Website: crate-barrel
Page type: review-order
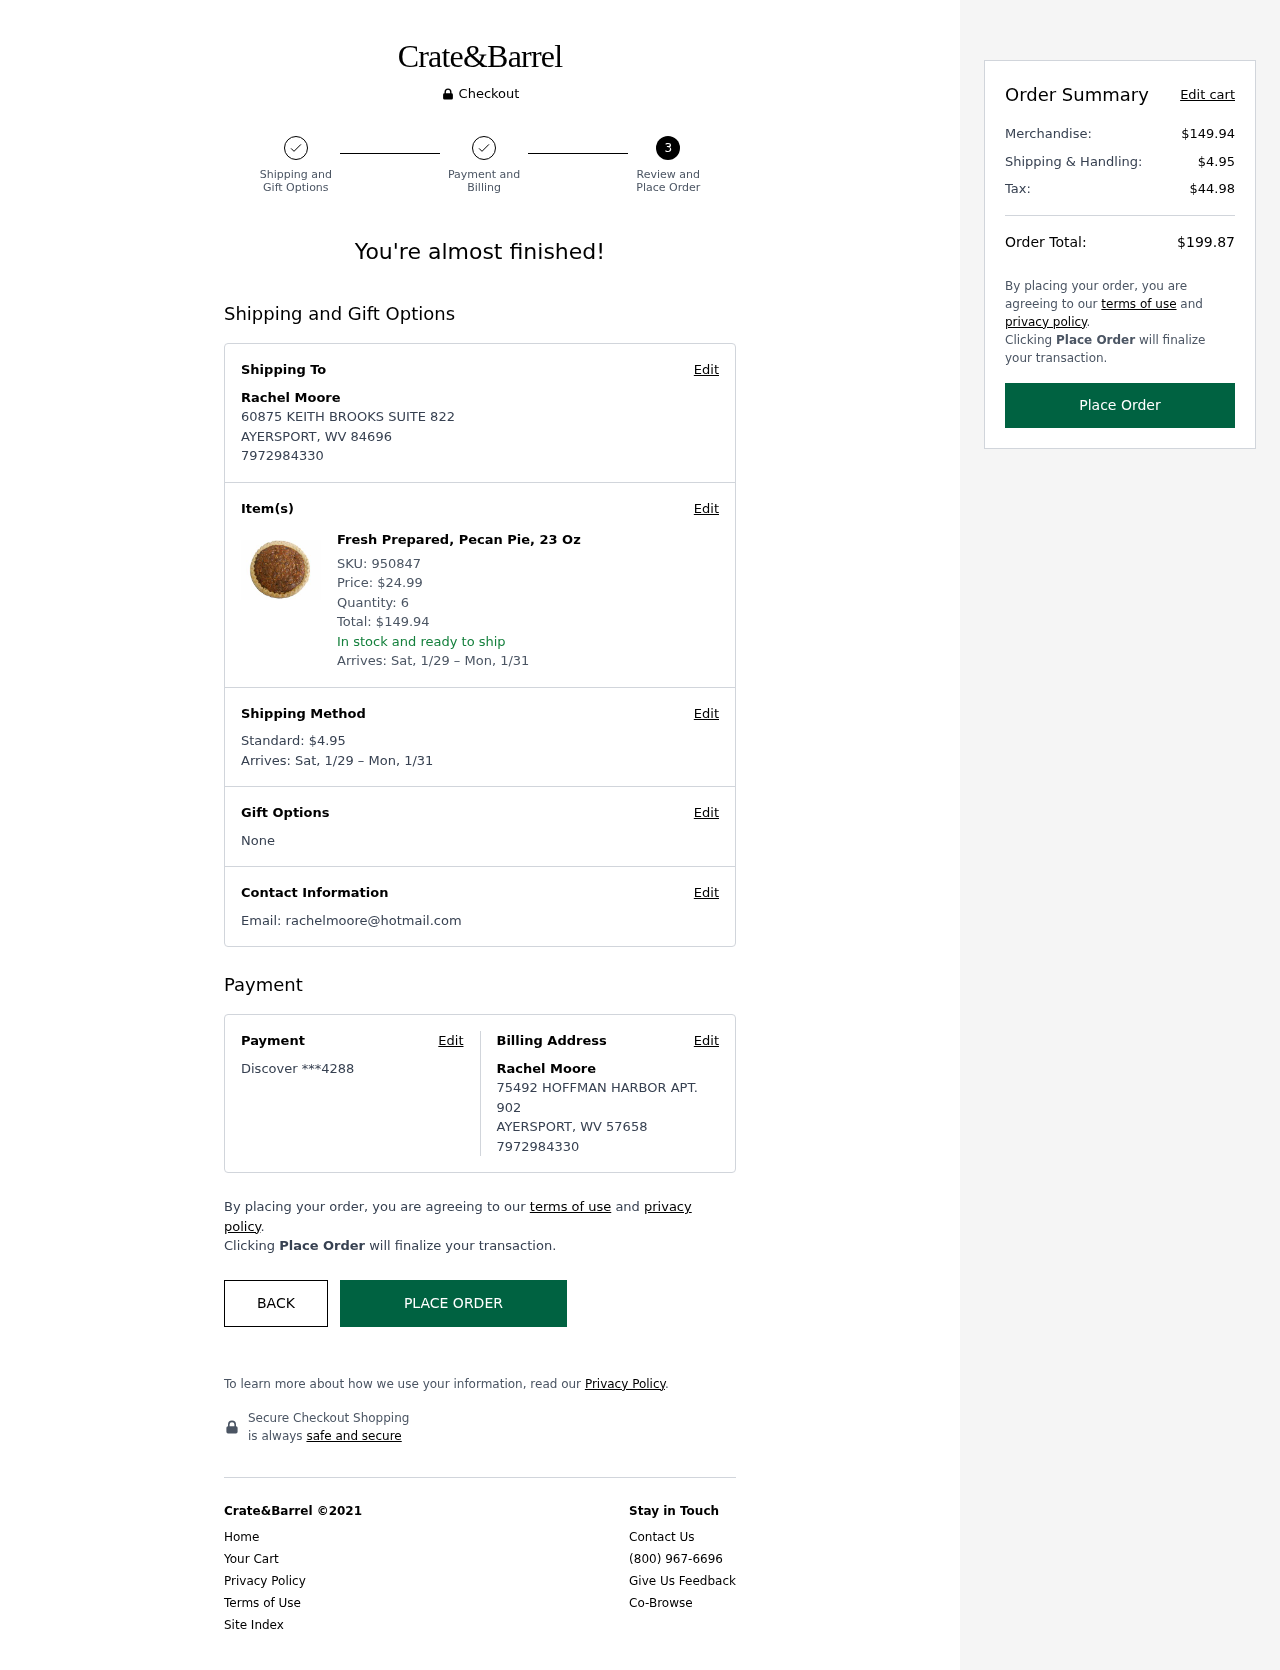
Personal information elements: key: PII_CARD_LAST4
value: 4288
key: PII_CARD_TYPE
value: Discover
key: PII_CITY_STATE_ZIP
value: AYERSPORT, WV 84696
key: PII_CITY_STATE_ZIP2
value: AYERSPORT, WV 57658
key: PII_EMAIL
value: rachelmoore@hotmail.com
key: PII_FULLNAME
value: Rachel Moore
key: PII_FULLNAME2
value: Rachel Moore
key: PII_PHONE
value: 7972984330
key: PII_PHONE2
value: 7972984330
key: PII_STREET
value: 60875 KEITH BROOKS SUITE 822
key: PII_STREET2
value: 75492 HOFFMAN HARBOR APT. 902
Product elements: key: PRODUCT1_NAME
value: Fresh Prepared, Pecan Pie, 23 Oz
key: PRODUCT1_PRICE
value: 24.99
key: PRODUCT1_QUANTITY
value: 6
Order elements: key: ORDER_SKU
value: SKU: 950847
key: ORDER_ITEM_TOTAL
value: Total: $149.94
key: ORDER_DELIVERY_DATE
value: Arrives: Sat, 1/29 – Mon, 1/31
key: ORDER_SHIPPING_COST
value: $4.95
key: ORDER_SHIPPING_COST
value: Standard: $4.95
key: ORDER_SUBTOTAL
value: $149.94
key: ORDER_TAX
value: $44.98
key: ORDER_TOTAL
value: $199.87